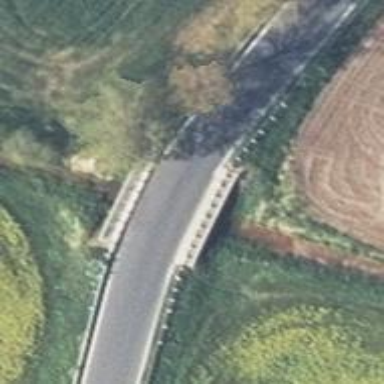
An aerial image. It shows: Secondary road crossing bridge with asphalt surface.